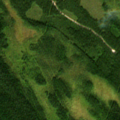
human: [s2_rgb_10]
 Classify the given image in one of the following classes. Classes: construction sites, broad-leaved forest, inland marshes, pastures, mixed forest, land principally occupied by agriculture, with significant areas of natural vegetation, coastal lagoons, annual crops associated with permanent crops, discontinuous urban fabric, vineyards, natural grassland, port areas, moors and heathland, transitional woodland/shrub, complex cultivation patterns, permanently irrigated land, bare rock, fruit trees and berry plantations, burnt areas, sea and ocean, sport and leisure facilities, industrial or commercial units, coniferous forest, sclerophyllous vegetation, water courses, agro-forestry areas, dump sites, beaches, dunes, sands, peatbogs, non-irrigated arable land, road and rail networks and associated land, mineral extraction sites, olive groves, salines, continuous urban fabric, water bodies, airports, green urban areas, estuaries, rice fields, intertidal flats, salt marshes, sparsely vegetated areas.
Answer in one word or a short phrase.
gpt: coniferous forest, transitional woodland/shrub